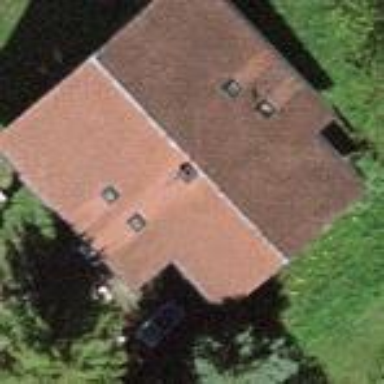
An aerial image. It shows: Detached building.